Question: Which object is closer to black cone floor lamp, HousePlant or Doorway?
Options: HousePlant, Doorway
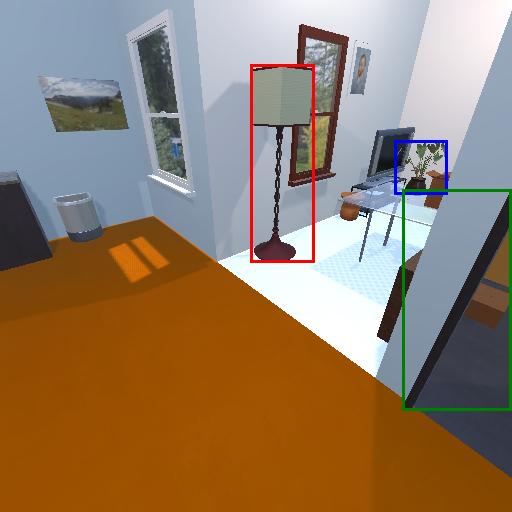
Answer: HousePlant